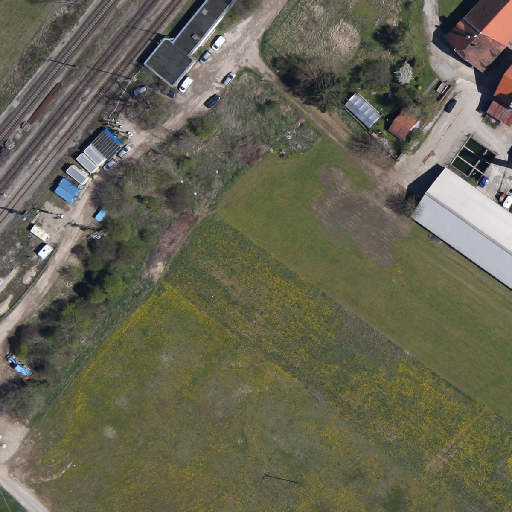
Referring expression: trailer in the parking area